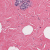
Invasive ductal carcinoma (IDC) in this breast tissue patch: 0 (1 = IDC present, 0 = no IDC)